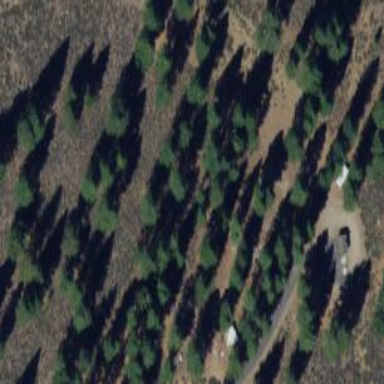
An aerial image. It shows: Woodland with evergreen needle-leaved trees.